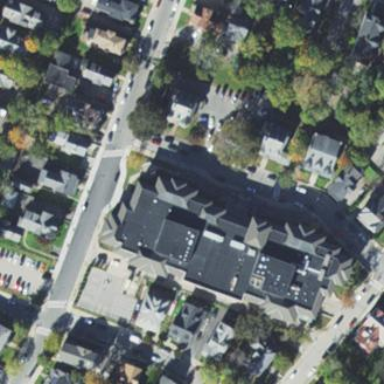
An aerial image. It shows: School building.